I will show an image sequence of human cooking. I have annotated the images with numbered circles. Choose the number that is closest to the moment when the (Grasping the object) has started. You are a five-time world champion in this game. Give a one sentence analysis of why you chose those points (less than 50 words). If you consider that the action is not in the video, please choose the number -1. Provide your answer at the end in a json file of this format: {"points": []}
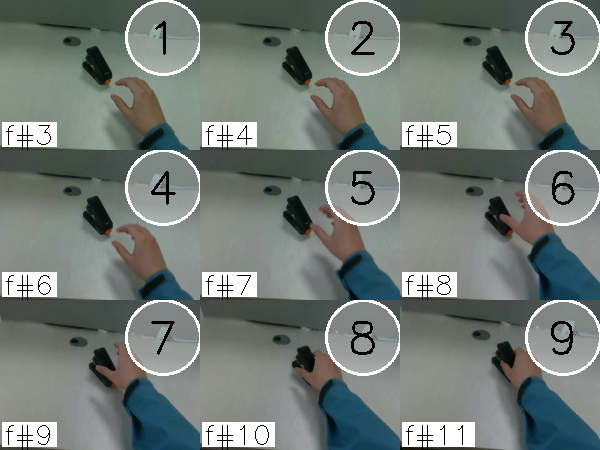
Frame 9 shows the clearest moment of hand-object contact.
{"points": [9]}